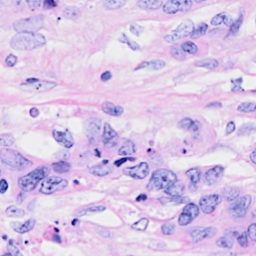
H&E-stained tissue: Breast